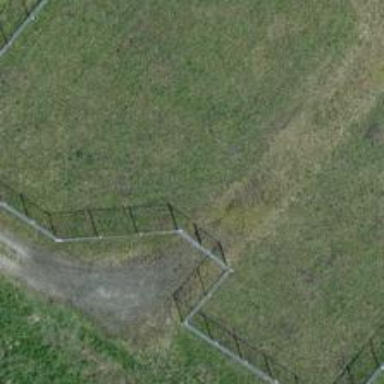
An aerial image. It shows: Gate.